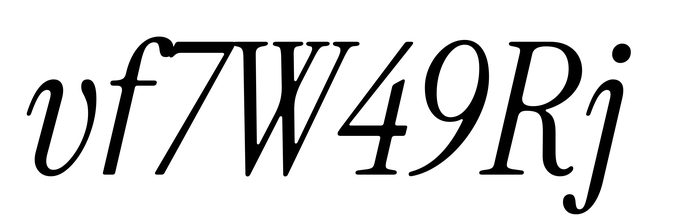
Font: InstrumentSerif-Italic